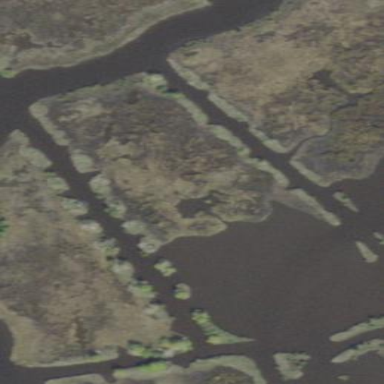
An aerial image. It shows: Wetland area.